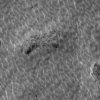
Atmospheric dust classification: not_dusty